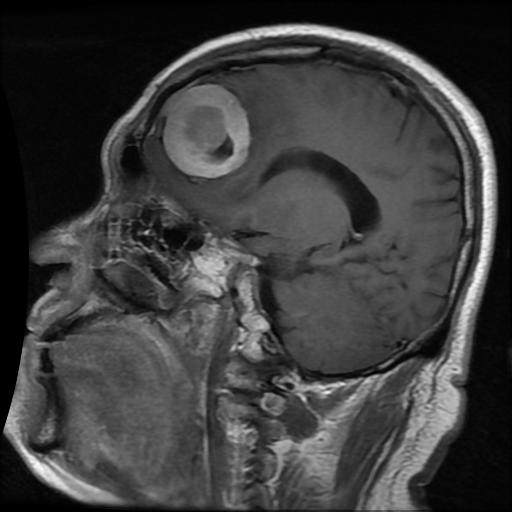
Label: meningioma